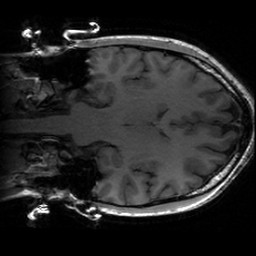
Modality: T1w
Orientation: coronal
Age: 20
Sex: male